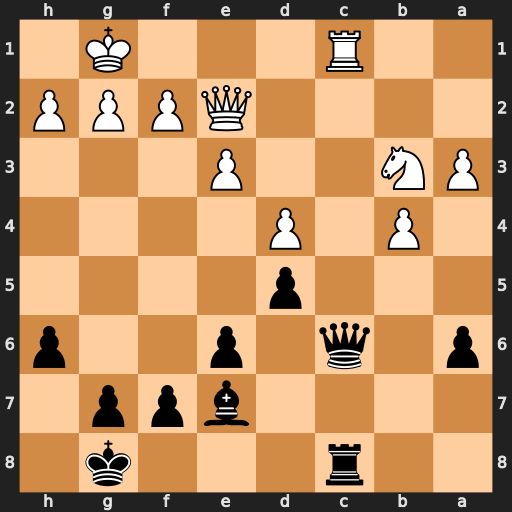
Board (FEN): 2r3k1/4bpp1/p1q1p2p/3p4/1P1P4/PN2P3/4QPPP/2R3K1
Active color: b
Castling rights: -
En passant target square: -
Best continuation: Qxc1+ Nxc1 Rxc1+ Qf1 Rxf1+